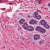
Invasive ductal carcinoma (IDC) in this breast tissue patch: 0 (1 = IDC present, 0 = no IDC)